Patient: sex F, age 58
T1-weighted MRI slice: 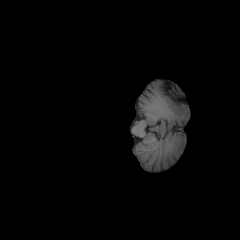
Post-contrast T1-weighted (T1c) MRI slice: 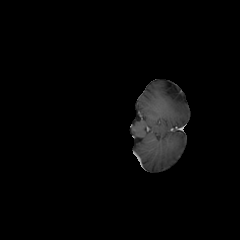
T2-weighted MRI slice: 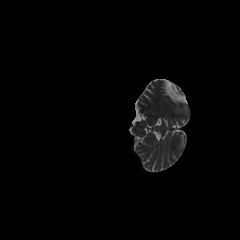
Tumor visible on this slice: no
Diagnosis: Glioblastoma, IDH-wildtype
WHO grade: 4